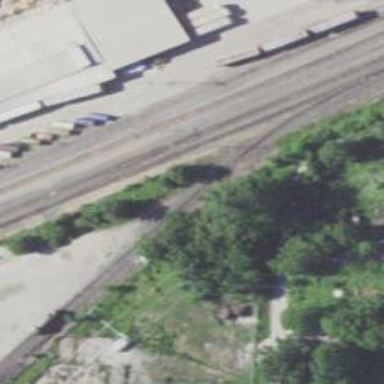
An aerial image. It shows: Railway siding for service.